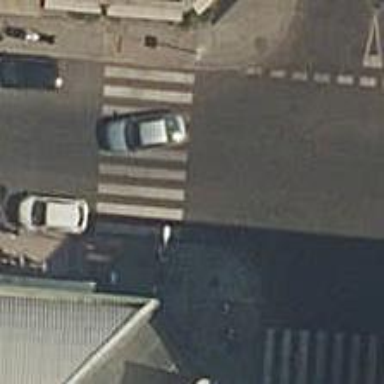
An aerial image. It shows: Uncontrolled zebra crossing on the road.